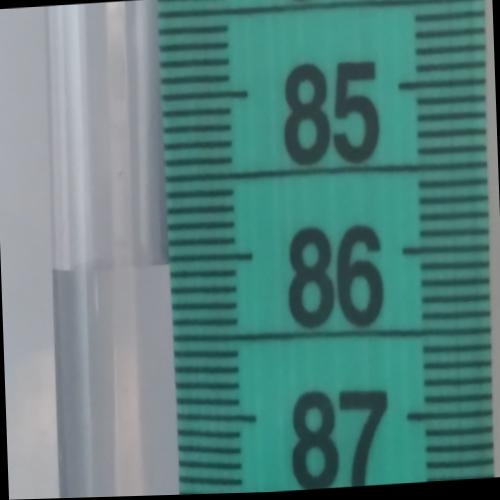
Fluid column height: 86.0 cm